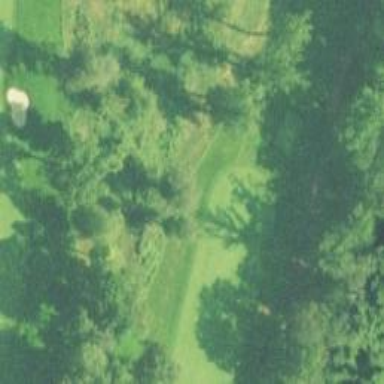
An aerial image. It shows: Path for both road and golf.